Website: home-depot
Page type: account-selection
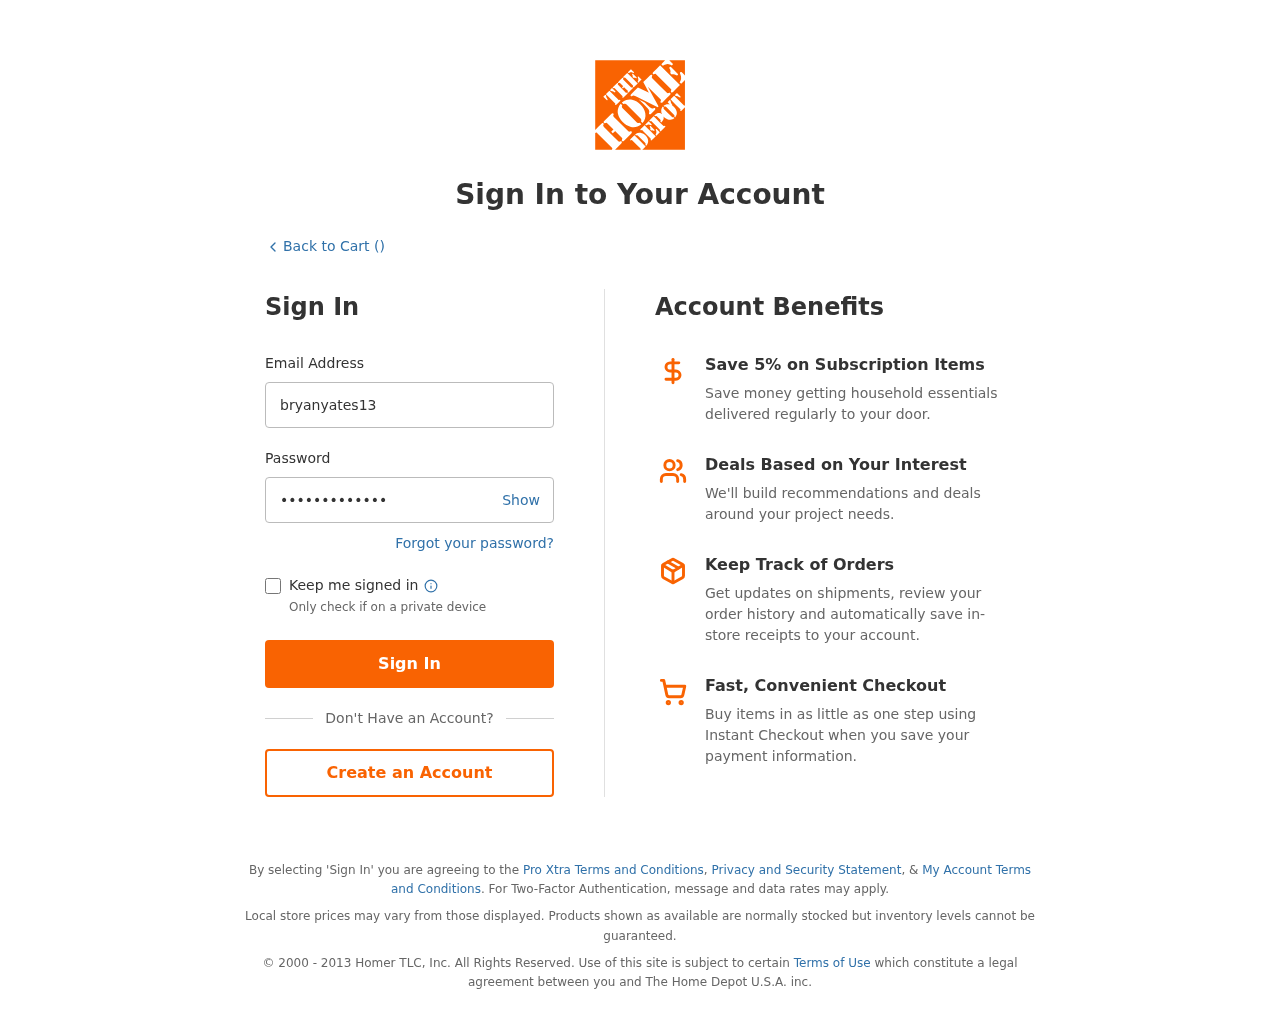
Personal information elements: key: PII_LOGIN_USERNAME
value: bryanyates13